Field crop: tomato
Growth stage: 1
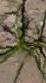
Species: cyperus